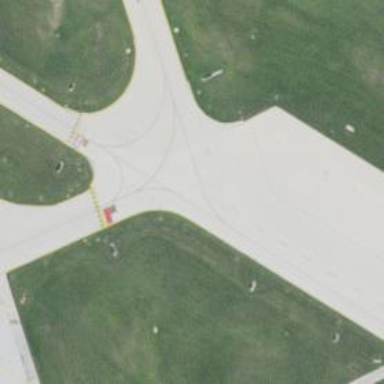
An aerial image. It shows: Image of taxiway at airport.